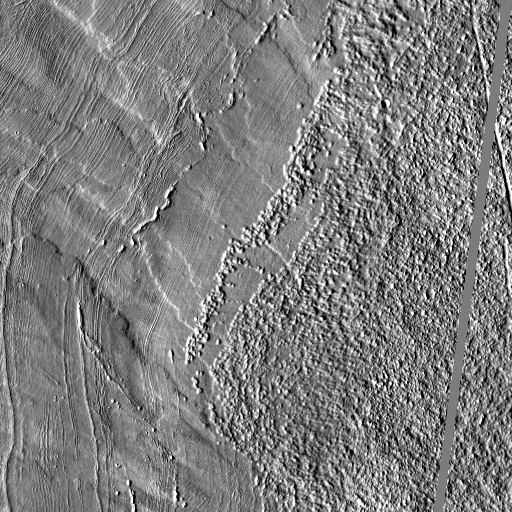
Crater classes present: Background, Other, Buried